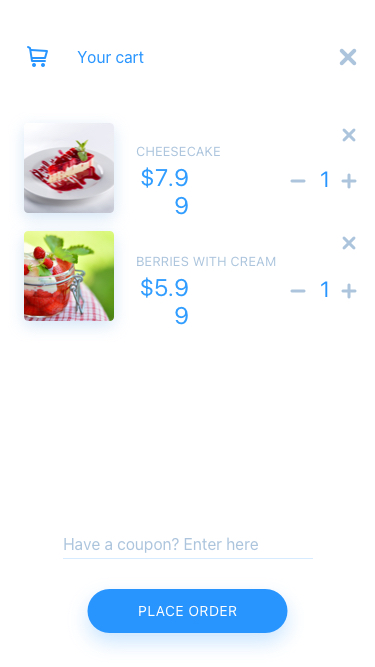
Text in this UI design:
Your cart
Cheesecake
1
$7.99
Berries with Cream
$5.99
1